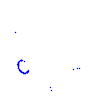
Particle: proton